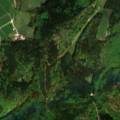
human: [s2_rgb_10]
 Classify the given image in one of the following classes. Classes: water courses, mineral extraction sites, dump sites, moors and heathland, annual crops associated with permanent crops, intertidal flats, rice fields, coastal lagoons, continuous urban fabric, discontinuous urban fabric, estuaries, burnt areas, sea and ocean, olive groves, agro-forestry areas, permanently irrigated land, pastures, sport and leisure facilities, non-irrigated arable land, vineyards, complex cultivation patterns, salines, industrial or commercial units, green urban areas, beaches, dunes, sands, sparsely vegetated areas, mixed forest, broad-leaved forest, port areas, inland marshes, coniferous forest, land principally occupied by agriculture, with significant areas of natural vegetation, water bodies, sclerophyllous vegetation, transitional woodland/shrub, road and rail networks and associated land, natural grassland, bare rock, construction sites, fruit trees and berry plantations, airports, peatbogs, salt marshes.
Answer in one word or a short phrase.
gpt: pastures, broad-leaved forest, mixed forest